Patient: sex F, age 35
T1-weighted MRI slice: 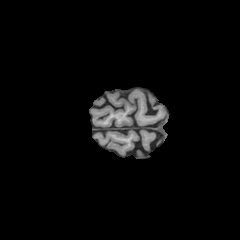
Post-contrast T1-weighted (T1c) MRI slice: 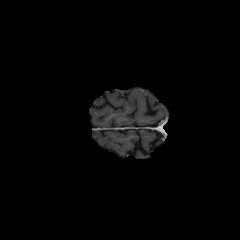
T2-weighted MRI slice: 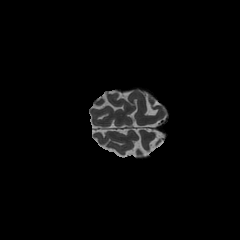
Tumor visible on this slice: no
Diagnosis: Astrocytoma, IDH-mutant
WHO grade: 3